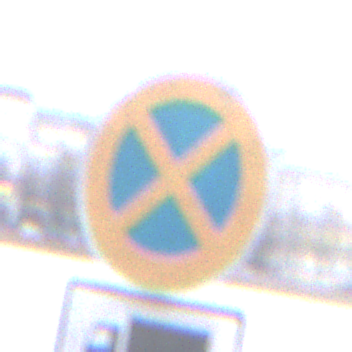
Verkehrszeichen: AbsolutesHalteverbot
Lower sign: HinweisDurchSinnbild7
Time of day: MorningAfternoon
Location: Outdoor (Urban)
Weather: Overcast
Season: NotSpecified
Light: Natural